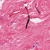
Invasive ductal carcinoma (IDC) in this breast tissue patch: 0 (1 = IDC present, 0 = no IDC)